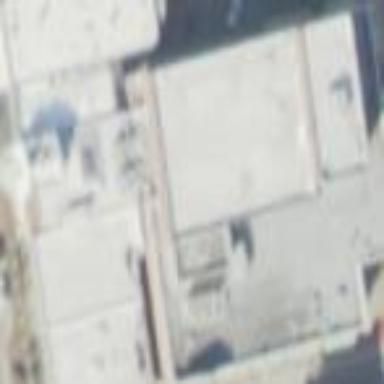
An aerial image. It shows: There is theatre building.